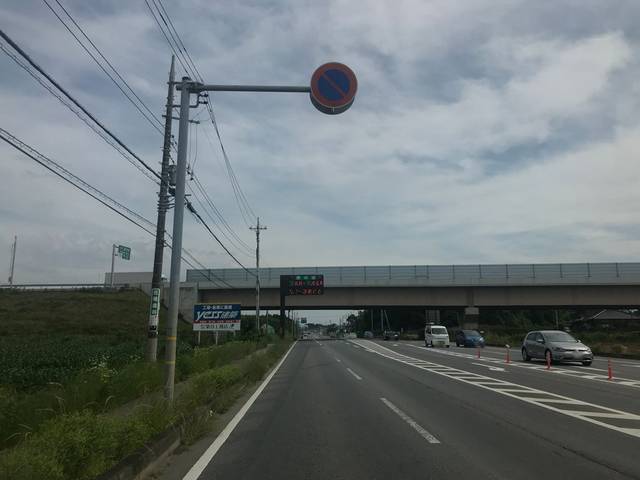
Region: Japan
Coordinates: 36.059, 140.084